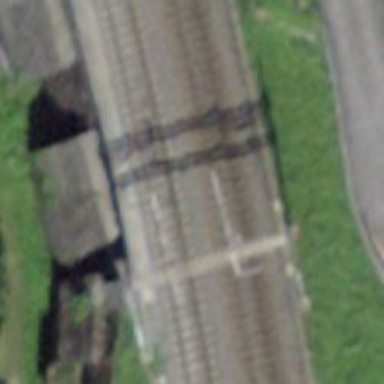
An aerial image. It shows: Railway signal.